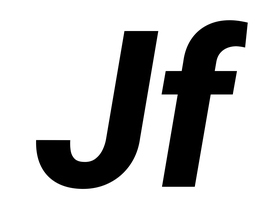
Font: Roboto-Italic_ExtraBold_Italic